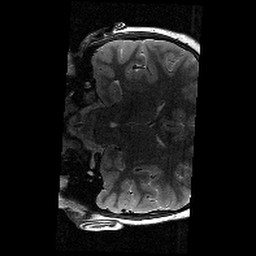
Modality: T2w
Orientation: coronal
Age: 10
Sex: male
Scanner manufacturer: siemens
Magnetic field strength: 3 T
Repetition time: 9.23 s
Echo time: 0.067 s